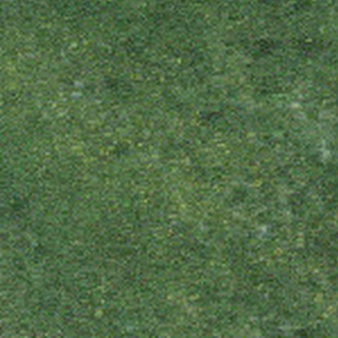
Label: other